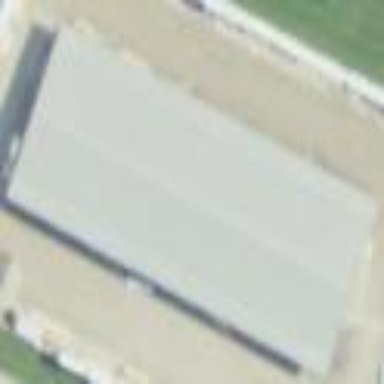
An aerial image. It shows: Warehouse building.